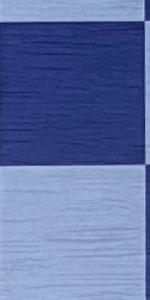
Label: Empty